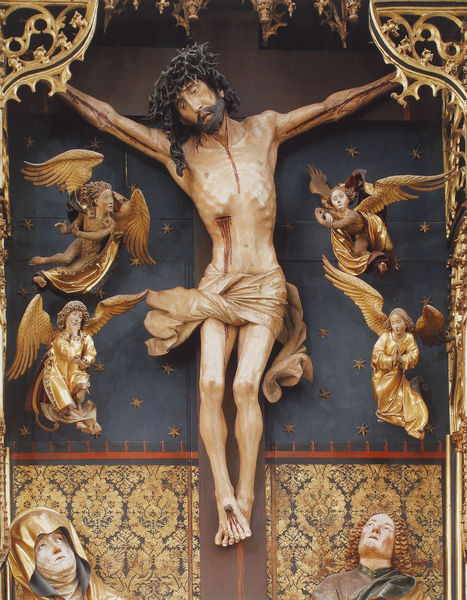
Titel: Rothenburg o.d. Tauber, Stadtpfarrkirche St. Jakob, Hochaltar
Standort: Rothenburg, Jakobskirche (EU - D - Sachsen-Anhalt)
Schlagwörter: blau, flügel, körper, nackt, wunde, haar, holz, nacht, raum, tuch, ornament, bart, arme, johannes, rahmen, tod, kirche, gold, gotik, krone, engel, nachthimmel, skulptur, figuren, detail, ornamente, nagel, nägel, bemalt, nische, blut, lendentuch, vergoldet, kreuz, sterne, beten, löcher, altar, skulpturen, christus, jesus, kreuzigung, ostern, leid, leiden, kruzifix, jünger, maria, gekreuzigt, heiland, dornenkrone, genagelt, gläubige, dornenkranz, josef, maßwerk, stifter, gekreuzigter, golgotha, inri, ornamet, bildwerk, ormanent, gorisch, lendnetuch, +nagel